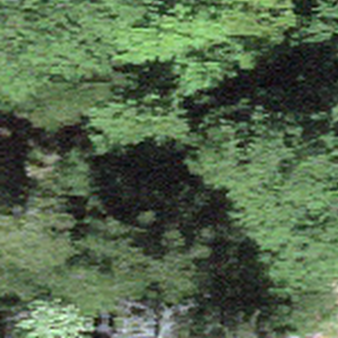
Label: other